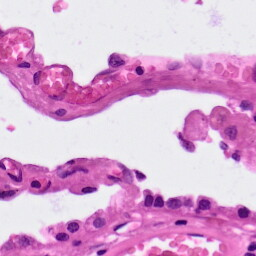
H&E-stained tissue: Lung